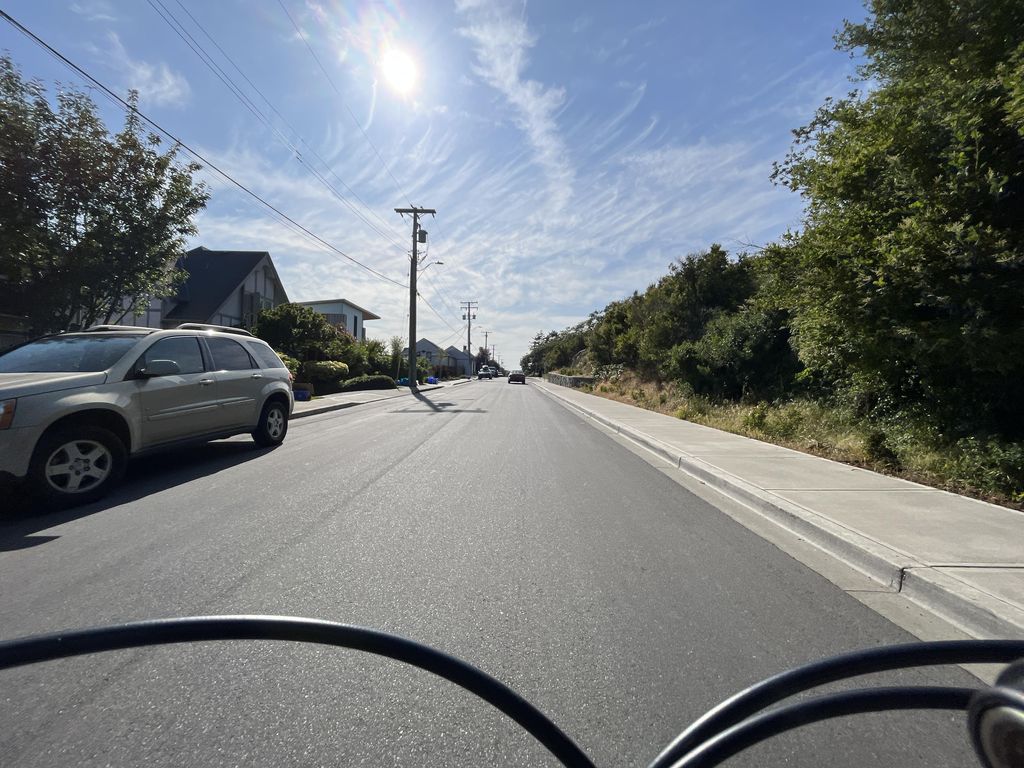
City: victoria